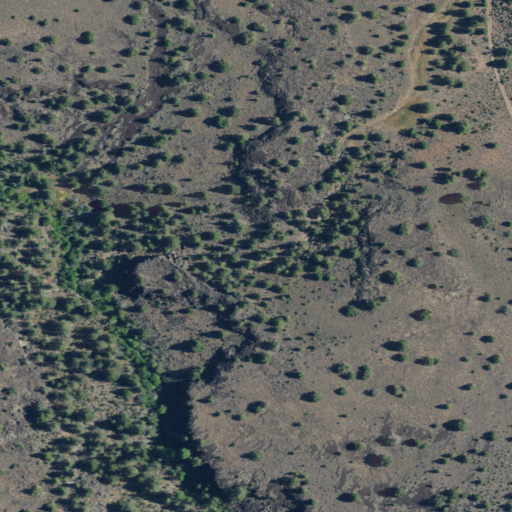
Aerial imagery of valley in Oregon named Long Canyon containing shrub and evergreen forest